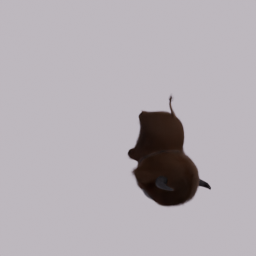
Label: animals